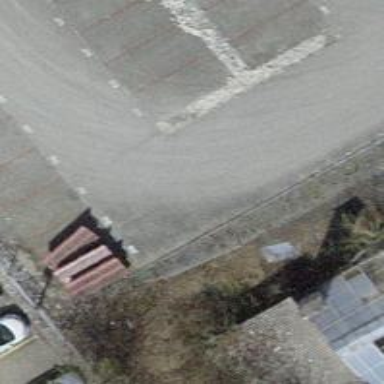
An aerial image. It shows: Road serving as parking aisle.